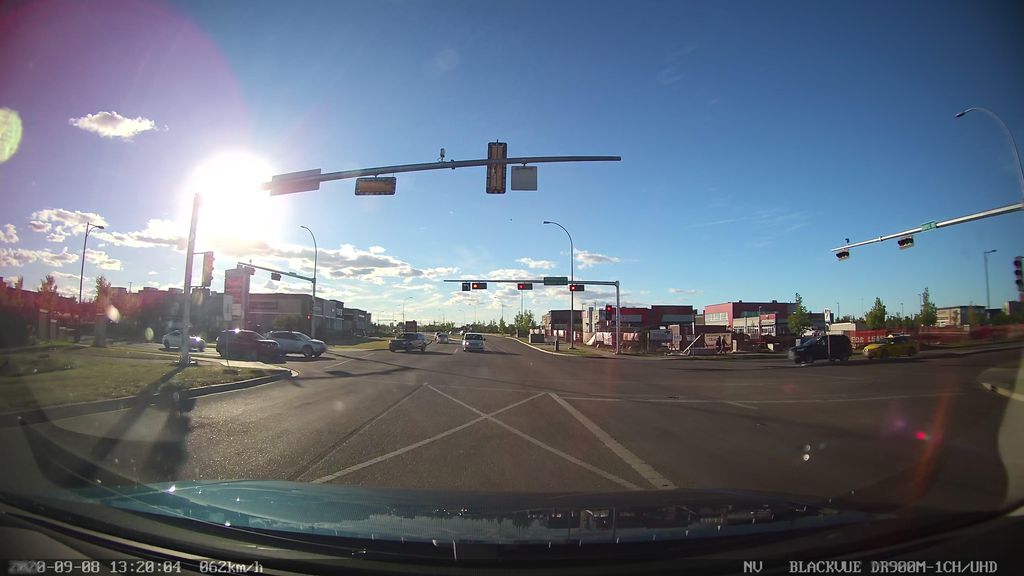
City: edmonton